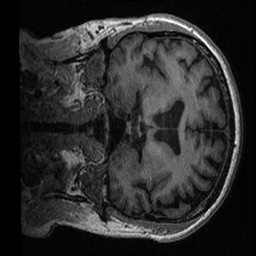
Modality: T1w
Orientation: coronal
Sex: male
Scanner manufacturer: ge
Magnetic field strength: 3 T
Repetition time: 0.0064 s
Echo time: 0.00281 s